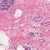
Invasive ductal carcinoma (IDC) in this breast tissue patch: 0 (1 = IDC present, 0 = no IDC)